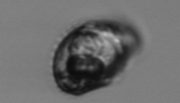
Label: Proterythropsis